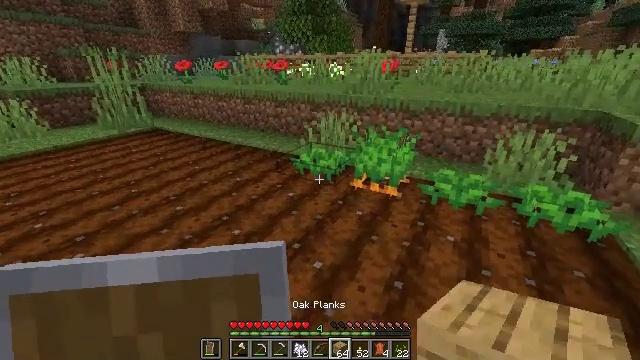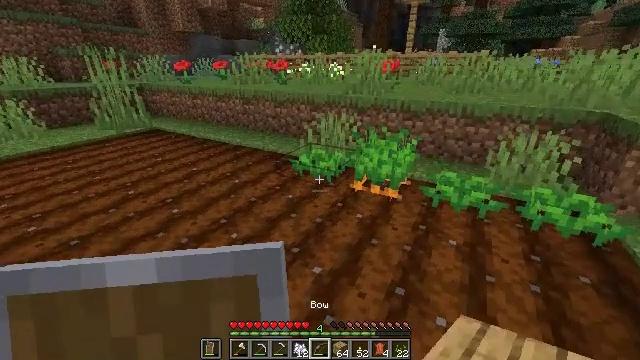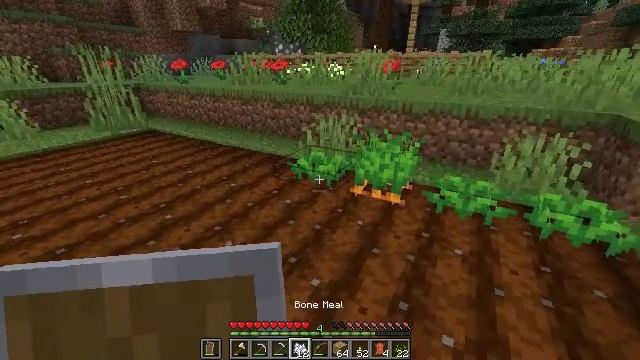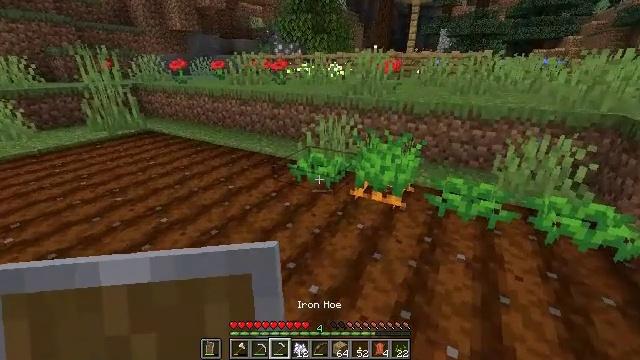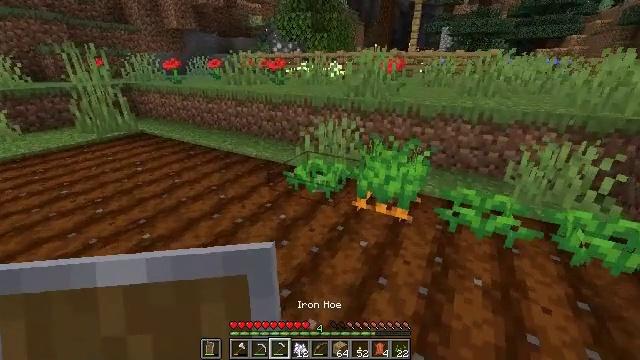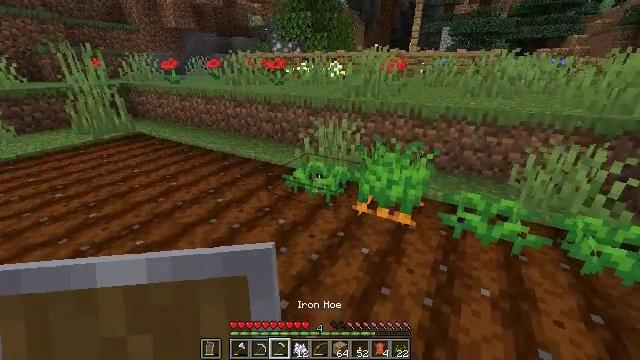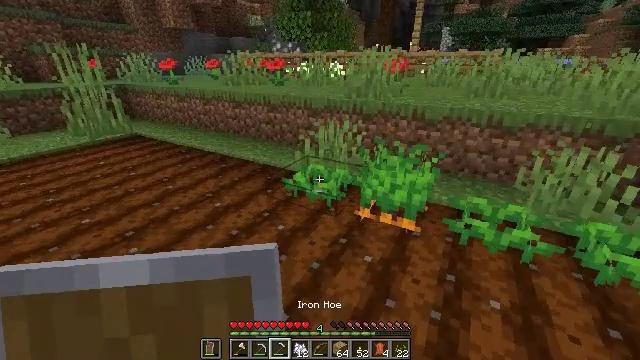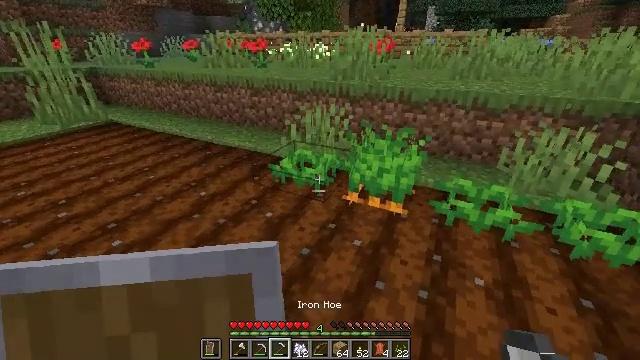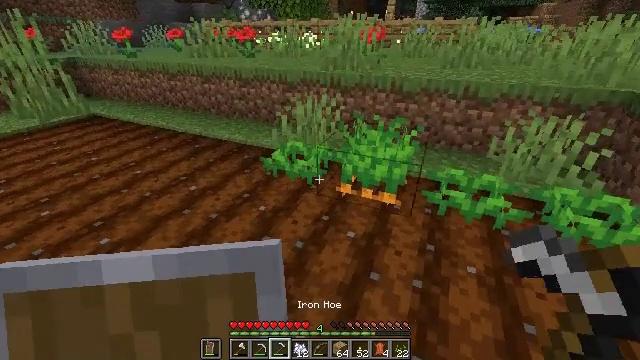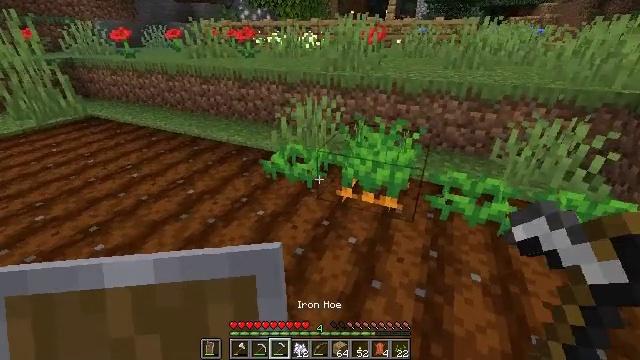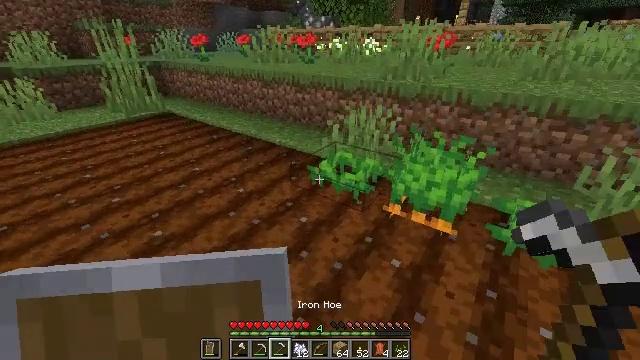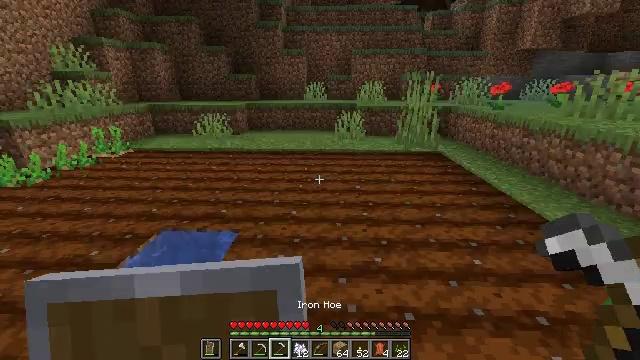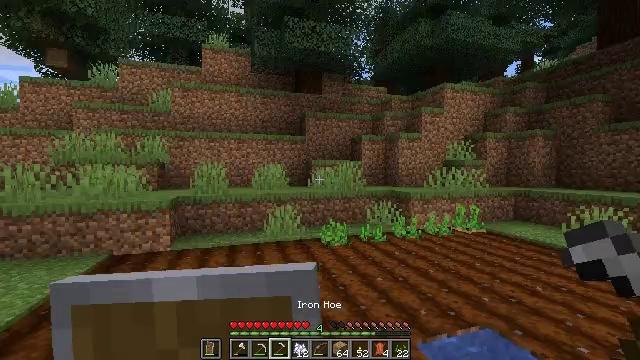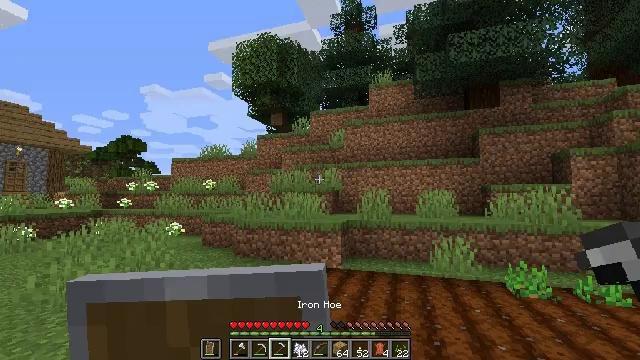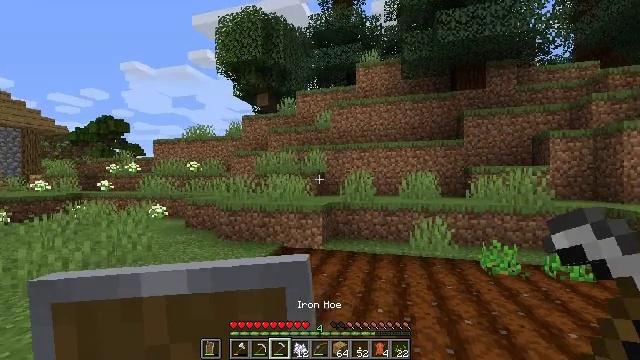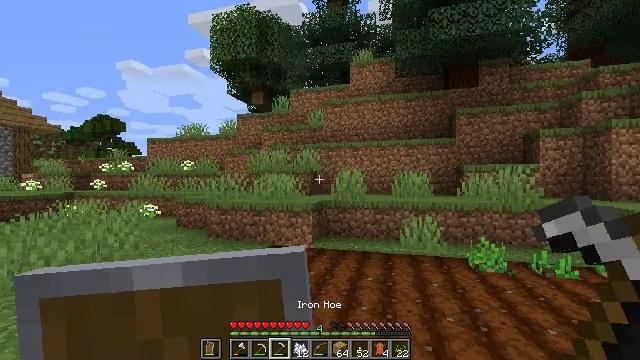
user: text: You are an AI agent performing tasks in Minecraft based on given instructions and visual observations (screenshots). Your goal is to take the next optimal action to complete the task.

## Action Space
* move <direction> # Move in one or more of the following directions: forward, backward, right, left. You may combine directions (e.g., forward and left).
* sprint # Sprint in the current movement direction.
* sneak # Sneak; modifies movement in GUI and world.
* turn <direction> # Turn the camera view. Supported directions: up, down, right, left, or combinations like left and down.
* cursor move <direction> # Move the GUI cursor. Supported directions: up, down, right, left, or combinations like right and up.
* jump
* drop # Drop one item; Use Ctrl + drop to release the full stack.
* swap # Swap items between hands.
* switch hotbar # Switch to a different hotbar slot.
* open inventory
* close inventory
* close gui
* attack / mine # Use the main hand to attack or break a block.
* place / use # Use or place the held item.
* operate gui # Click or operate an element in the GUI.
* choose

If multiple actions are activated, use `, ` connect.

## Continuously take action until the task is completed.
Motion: motion action
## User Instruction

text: Collect carrots by breaking the crop.
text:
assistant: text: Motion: move forward
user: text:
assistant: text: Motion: move forward
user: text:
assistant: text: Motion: move forward
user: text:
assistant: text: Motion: move forward
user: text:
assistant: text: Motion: no_op
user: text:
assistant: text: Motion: no_op
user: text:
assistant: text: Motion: turn right and down
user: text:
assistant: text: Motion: turn right and down
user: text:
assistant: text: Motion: move forward
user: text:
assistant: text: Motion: move forward, turn left and up
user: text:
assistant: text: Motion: move forward, turn left and up
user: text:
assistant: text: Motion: move forward and move right, turn left and up
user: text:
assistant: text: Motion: move forward and move right, turn left and up
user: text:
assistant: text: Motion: move right, turn right and down
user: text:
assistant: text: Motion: move right
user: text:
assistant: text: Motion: move right
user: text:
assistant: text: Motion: move back and move right
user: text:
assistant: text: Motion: move back and move right, turn right
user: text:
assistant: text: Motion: move back and move right, turn left and up
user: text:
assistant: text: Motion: move back, turn left
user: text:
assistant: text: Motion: move back, turn left and down
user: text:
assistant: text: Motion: move back, turn left and down
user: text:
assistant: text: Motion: move back, turn left and down
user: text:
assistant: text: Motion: move back, turn left and down
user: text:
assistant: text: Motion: move back
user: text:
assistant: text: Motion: no_op
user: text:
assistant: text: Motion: no_op
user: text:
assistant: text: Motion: turn right
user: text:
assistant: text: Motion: turn left and up
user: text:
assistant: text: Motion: turn left